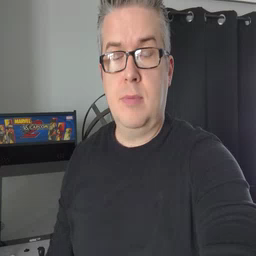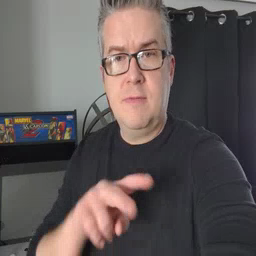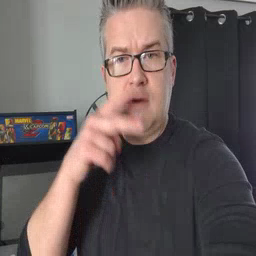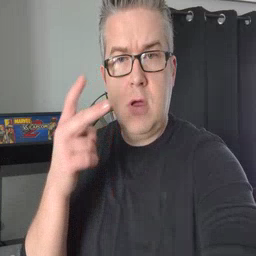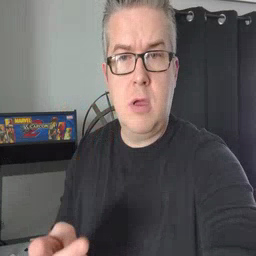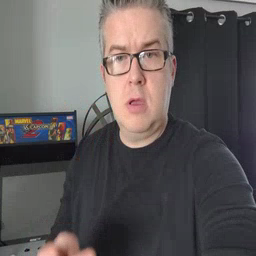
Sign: fall